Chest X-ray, AP view. Patient: 64 years old, sex M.
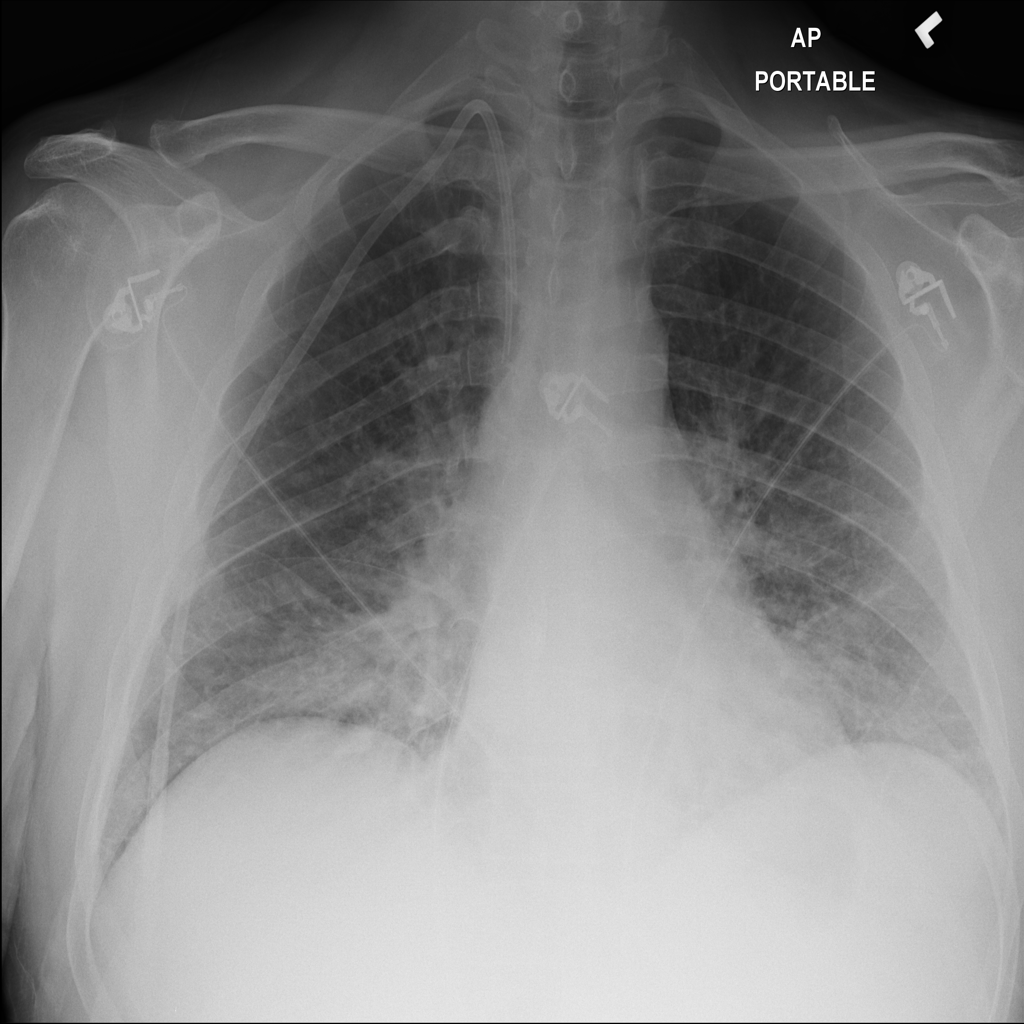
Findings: Infiltration